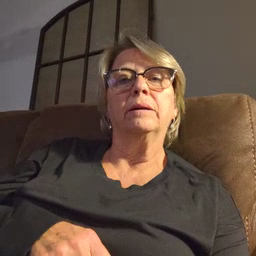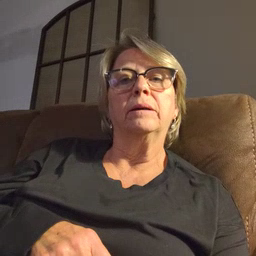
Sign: ride